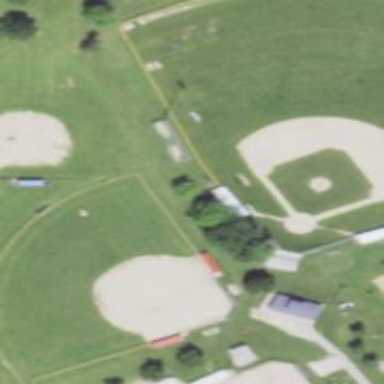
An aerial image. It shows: Baseball pitch for leisure land activities.